Interaction volume radius: 10 \u00c5
Interaction volume height: 15 \u00c5
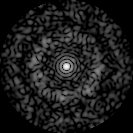
Disorder parameter: 0.8489